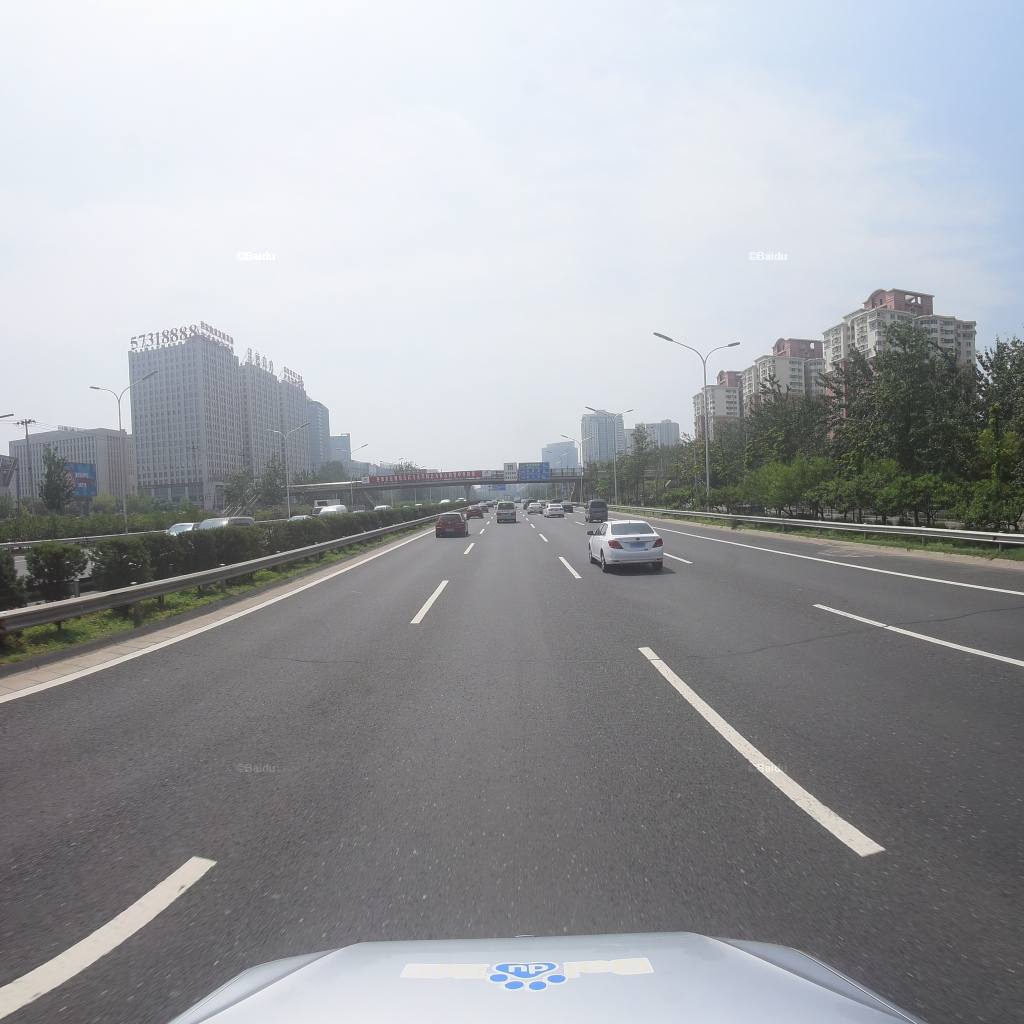
Region: Fengtai
Road damage annotations: transverse patch